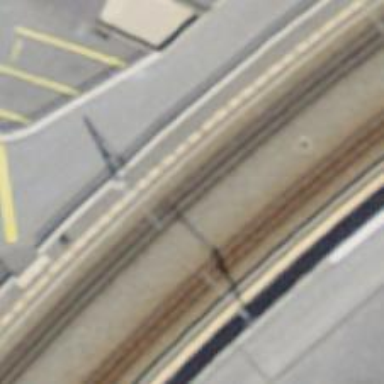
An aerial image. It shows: Narrow-gauge railway track electrified by contact line.